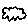
Label: cloud